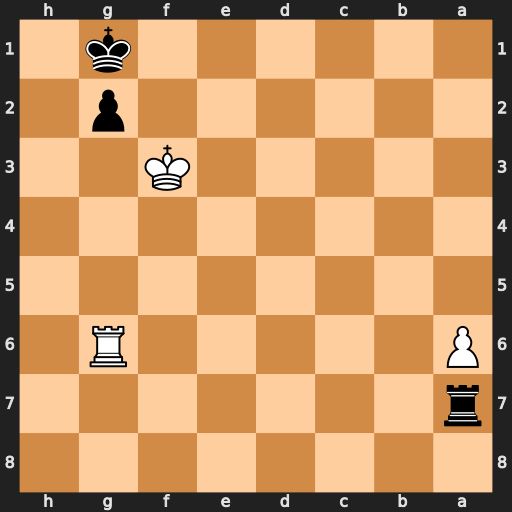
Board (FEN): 8/r7/P5R1/8/8/5K2/6p1/6k1
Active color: b
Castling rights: -
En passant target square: -
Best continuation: Kf1 Rxg2 Rf7+ Ke4 Kxg2